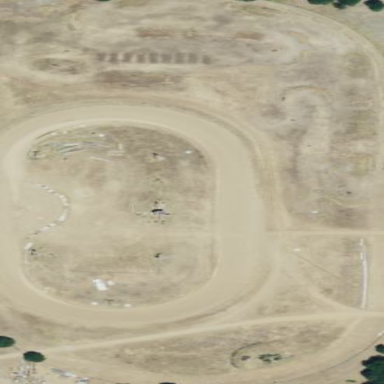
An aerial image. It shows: Dirt raceway for motor sports.